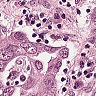
Metastatic tissue present: yes